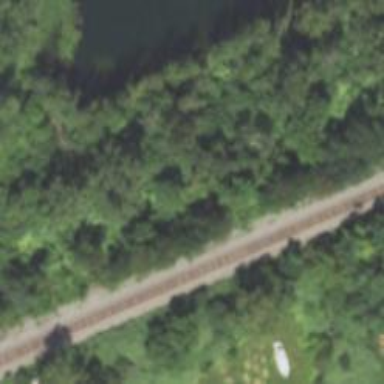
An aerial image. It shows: Abandoned railway.